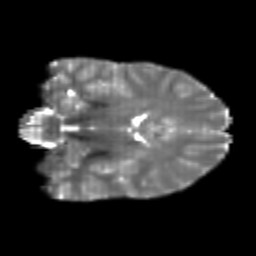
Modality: T2w
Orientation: coronal
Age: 22
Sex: female
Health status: healthy
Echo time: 0.074 s